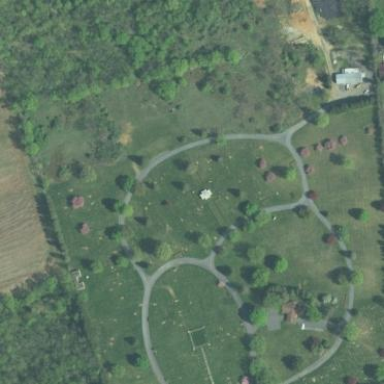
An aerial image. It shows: Cemetery.